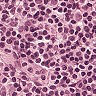
Metastatic tissue present: no